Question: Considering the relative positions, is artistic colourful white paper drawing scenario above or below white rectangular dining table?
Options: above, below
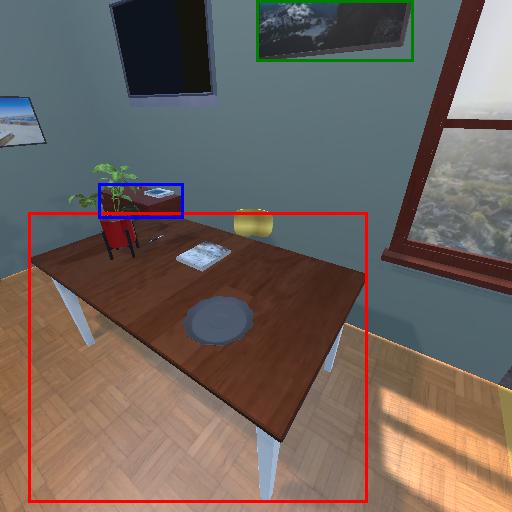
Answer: above